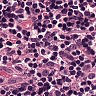
Metastatic tissue present: no